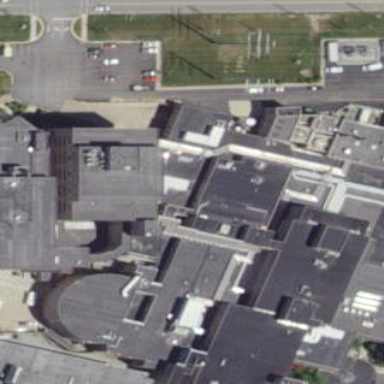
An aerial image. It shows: Hospital building.